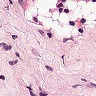
Metastatic tissue present: no